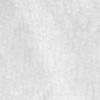
Label: no_change